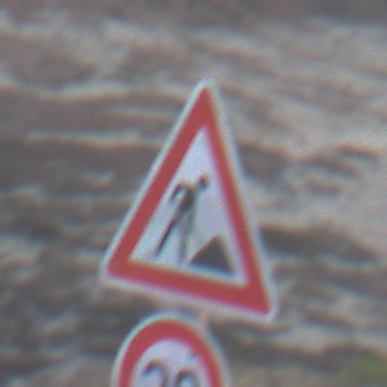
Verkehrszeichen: Arbeitsstelle
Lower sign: Geschwindigkeit30
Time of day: SunriseSunset
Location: Outdoor (Nature)
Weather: Clear
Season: NotSpecified
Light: Natural